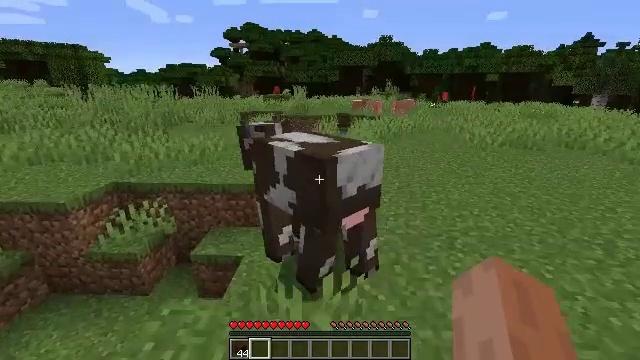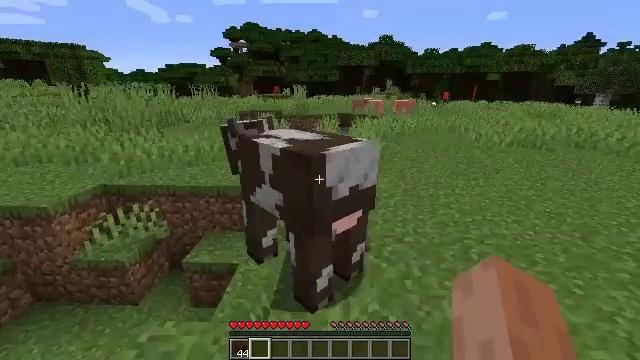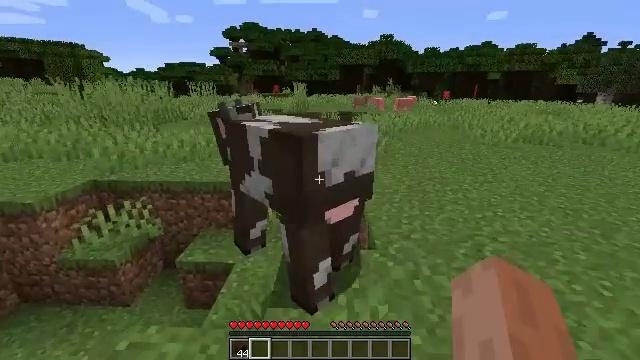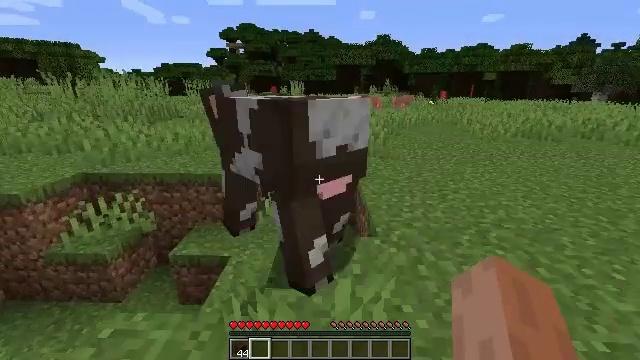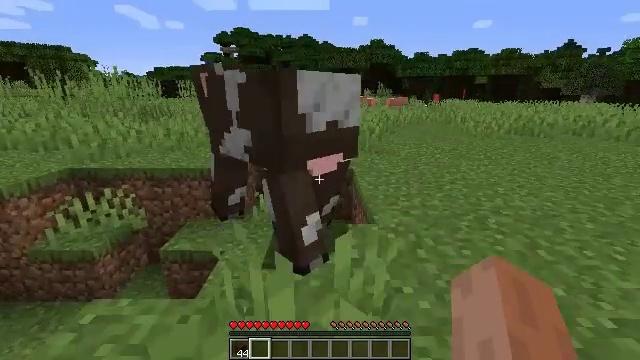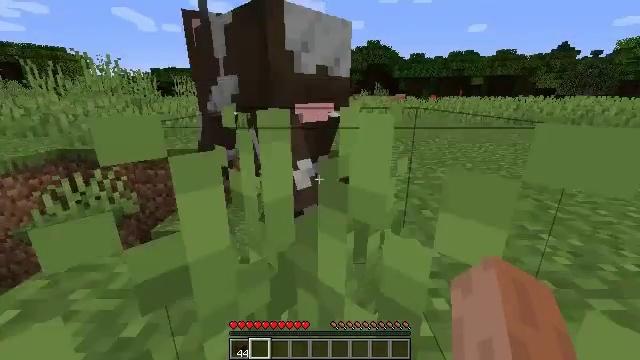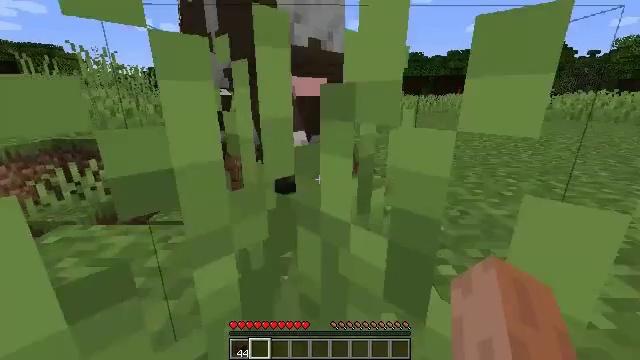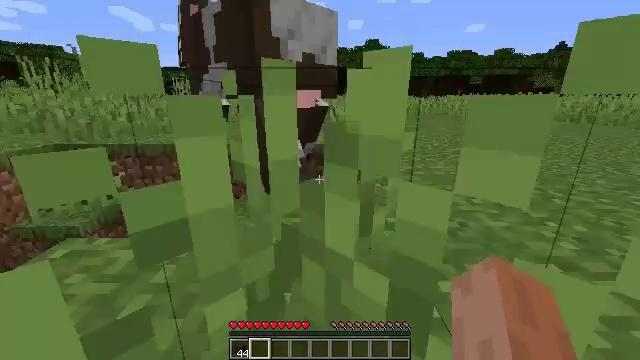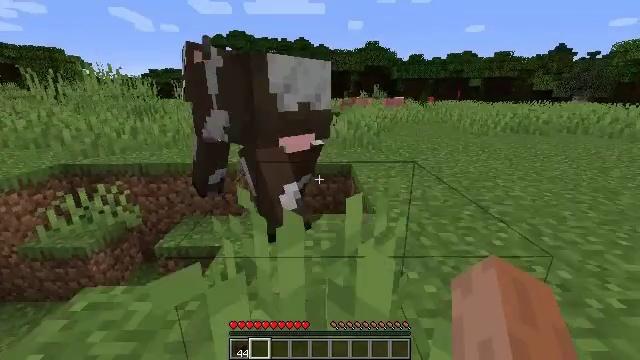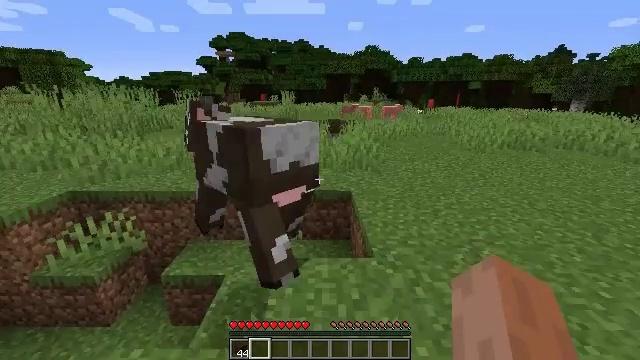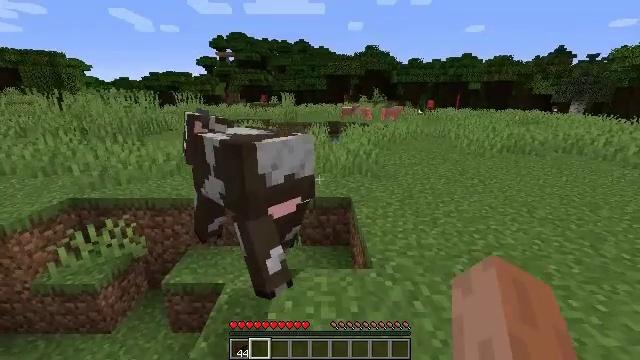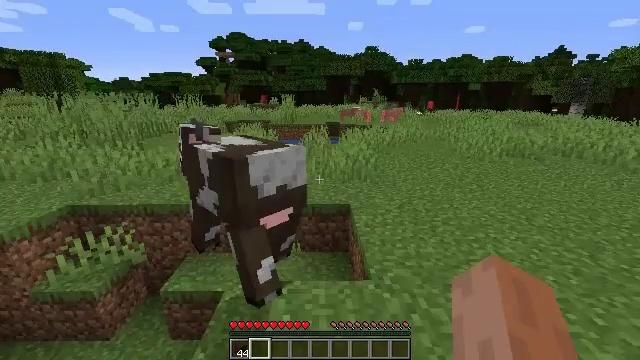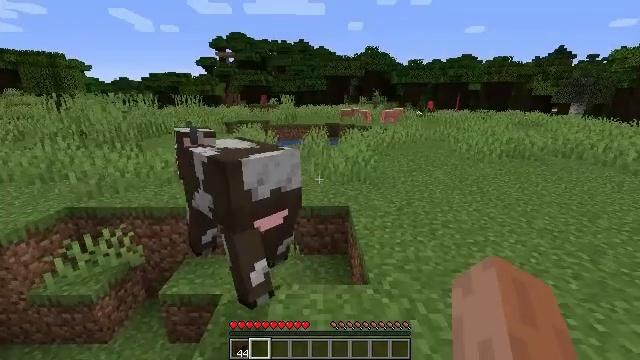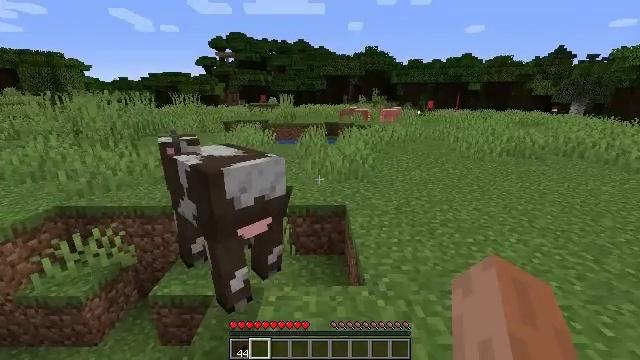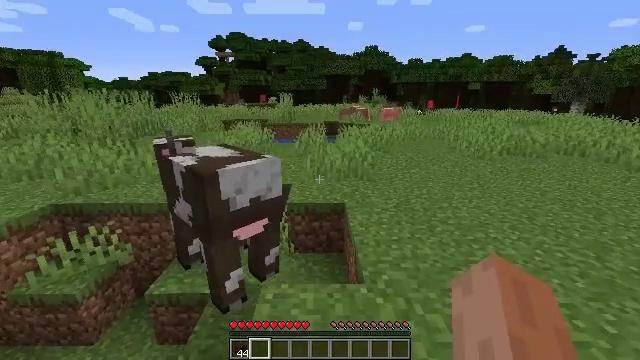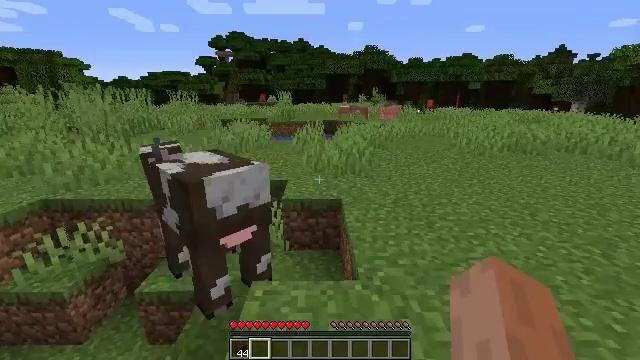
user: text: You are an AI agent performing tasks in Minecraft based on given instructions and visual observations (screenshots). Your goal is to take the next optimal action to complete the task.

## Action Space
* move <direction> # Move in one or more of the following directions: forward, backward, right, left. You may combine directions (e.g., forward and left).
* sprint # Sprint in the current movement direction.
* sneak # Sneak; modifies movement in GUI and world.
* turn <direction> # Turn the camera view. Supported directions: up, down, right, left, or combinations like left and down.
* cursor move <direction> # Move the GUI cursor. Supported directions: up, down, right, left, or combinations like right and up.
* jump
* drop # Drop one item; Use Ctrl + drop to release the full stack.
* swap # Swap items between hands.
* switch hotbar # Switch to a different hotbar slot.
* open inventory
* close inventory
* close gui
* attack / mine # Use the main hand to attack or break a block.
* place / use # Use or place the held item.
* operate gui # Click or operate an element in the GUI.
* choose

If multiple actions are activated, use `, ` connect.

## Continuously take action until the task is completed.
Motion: motion action
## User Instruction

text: Break the peony to collect it.
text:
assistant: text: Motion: move forward, jump
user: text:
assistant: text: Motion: move forward, jump
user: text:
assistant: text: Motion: move forward, jump
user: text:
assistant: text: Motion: move forward, turn right
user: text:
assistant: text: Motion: move forward, jump
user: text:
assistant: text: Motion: move forward, jump
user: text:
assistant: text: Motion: move forward, jump
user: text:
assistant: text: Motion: move forward, jump
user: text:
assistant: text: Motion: move forward, jump
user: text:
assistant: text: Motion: move forward and move right, jump
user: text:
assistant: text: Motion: move forward and move right, jump
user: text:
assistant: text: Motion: move forward and move right
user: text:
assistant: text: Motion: move forward and move right
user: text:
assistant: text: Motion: move forward and move right
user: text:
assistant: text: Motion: move forward, sprint
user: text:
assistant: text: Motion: move forward, sprint
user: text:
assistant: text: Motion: move forward, sprint
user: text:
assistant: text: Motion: move forward, sprint, jump
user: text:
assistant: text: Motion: move forward, jump
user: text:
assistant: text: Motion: move forward, jump
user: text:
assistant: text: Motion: move forward, jump
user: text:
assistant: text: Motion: move forward, jump
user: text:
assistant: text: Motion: move forward, jump
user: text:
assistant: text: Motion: move forward, jump
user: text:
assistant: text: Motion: move forward, jump
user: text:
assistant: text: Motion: move forward, jump
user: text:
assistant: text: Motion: move forward, turn left, jump
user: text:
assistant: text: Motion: move forward, turn left and down, jump
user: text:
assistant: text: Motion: move forward, turn left and down, jump
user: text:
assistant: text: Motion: move forward, turn left, jump